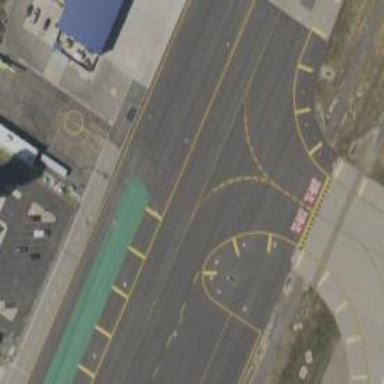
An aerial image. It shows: Asphalt taxiway at the airport.